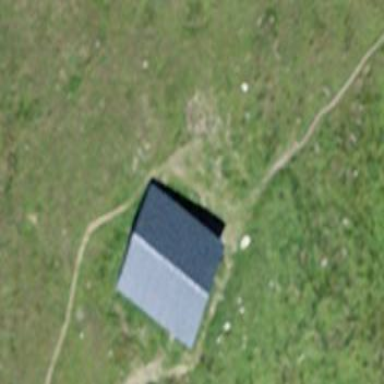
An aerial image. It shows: Wilderness hut with gabled roof. It is cabin designed for tourism.